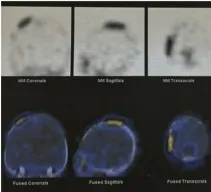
Patient with Crouzon Syndrome, with cranio-cervico-facial involvement after a surgical procedure of cervicofacial advancement whit septic shock and acute and chronic osteomyelitis. F) Bone scintigraphy. - the bone scan images showed abnormal increased uptake of 111In in the right temporal region.
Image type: radiology (scintigraphy)